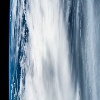
Label: cloud